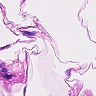
Metastatic tissue present: no